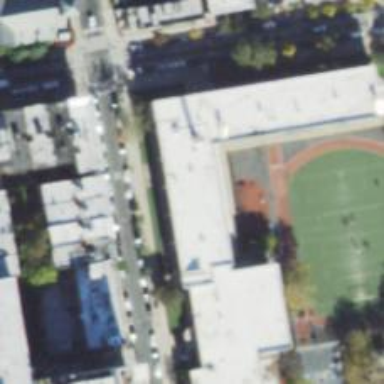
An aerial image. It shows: School.